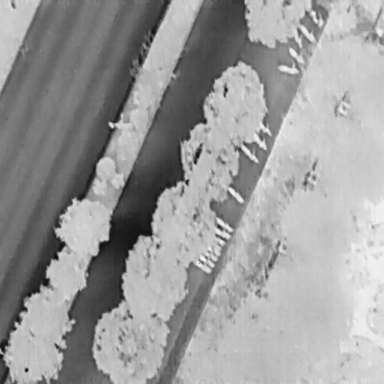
There are 16 Bicycles in the infrared image.